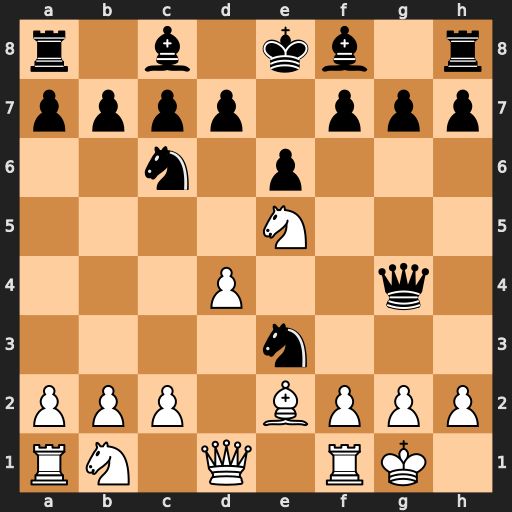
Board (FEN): r1b1kb1r/pppp1ppp/2n1p3/4N3/3P2q1/4n3/PPP1BPPP/RN1Q1RK1
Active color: w
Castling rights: kq
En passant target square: -
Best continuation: fxe3 Qg5 Nxf7 Qxe3+ Kh1